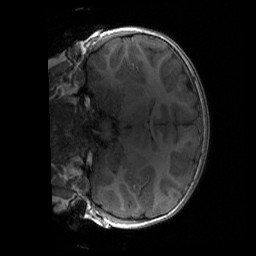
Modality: T1w
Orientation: coronal
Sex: male
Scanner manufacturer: siemens
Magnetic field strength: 3 T
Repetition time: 1.9 s
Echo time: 0.00243 s